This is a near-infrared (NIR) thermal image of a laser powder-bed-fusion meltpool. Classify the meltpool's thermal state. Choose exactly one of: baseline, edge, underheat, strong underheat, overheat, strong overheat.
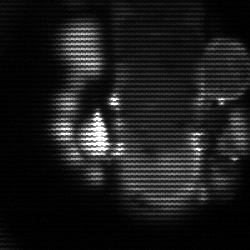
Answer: strong underheat